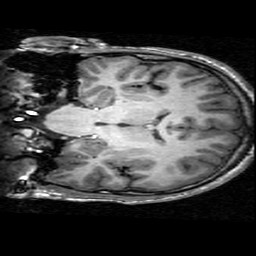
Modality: T1w
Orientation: coronal
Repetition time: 0.008948 s
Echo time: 0.001784 s